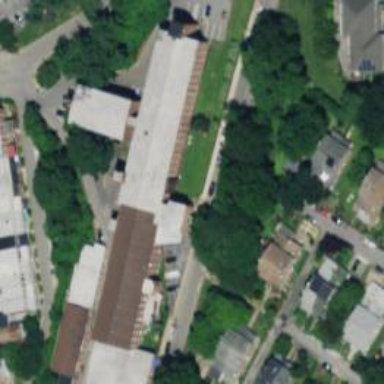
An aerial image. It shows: Industrial building.